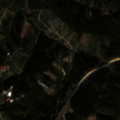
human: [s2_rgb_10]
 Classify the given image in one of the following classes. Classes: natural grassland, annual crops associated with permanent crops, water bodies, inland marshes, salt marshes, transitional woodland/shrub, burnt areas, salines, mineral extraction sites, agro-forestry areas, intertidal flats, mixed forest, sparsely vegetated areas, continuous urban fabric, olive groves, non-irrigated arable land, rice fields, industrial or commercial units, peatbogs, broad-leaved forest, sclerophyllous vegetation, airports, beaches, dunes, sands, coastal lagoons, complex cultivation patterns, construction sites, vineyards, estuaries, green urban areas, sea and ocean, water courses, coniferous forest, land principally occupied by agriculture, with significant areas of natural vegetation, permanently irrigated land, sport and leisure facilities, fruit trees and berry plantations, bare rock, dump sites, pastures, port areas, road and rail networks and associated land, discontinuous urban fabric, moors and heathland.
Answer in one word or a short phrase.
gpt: discontinuous urban fabric, olive groves, mixed forest